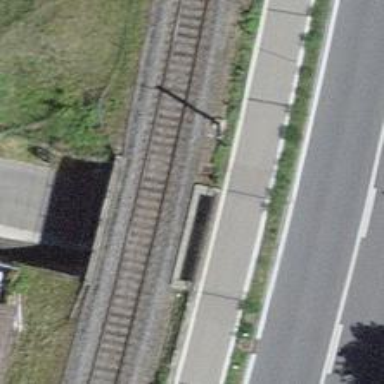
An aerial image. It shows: Bridge with electrified railway tracks featuring contact line.